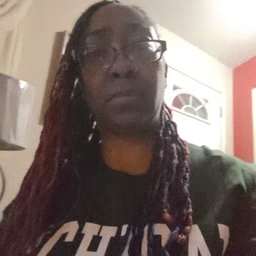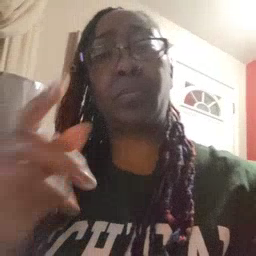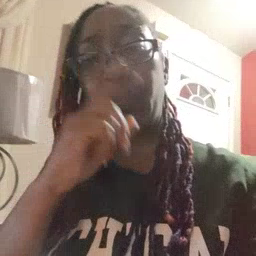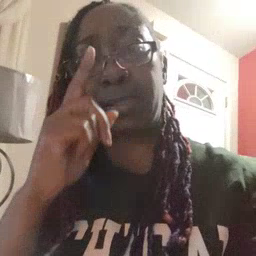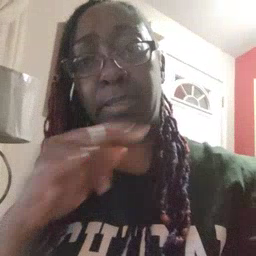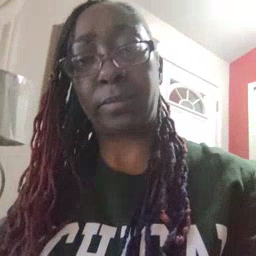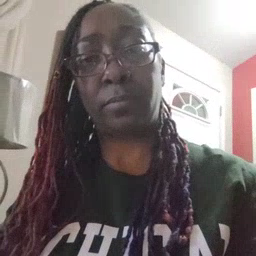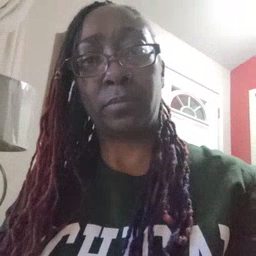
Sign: pretend